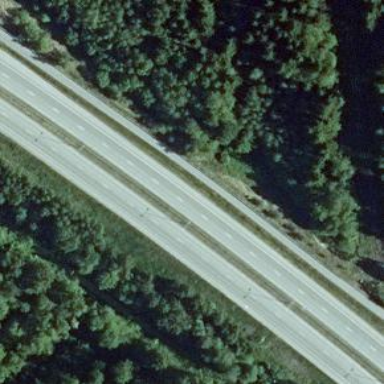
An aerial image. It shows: Asphalt road designated as trunk highway.